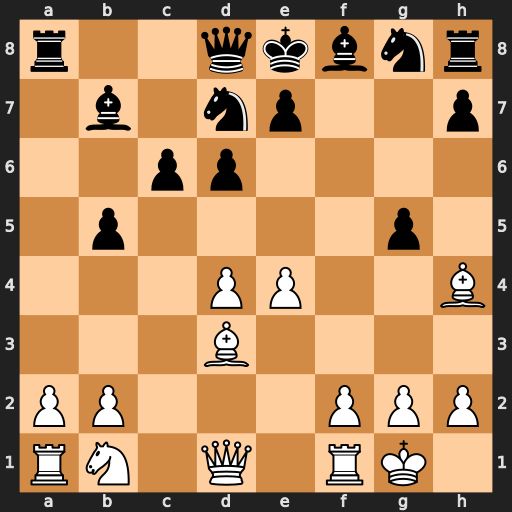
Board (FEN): r2qkbnr/1b1np2p/2pp4/1p4p1/3PP2B/3B4/PP3PPP/RN1Q1RK1
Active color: w
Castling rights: kq
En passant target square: -
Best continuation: Qh5#